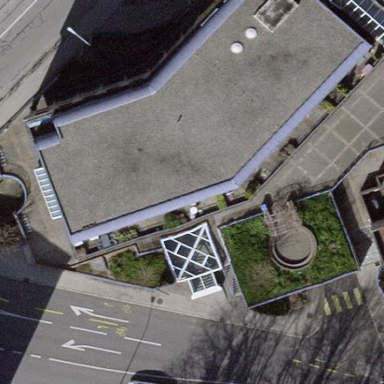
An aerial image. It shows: Office building.